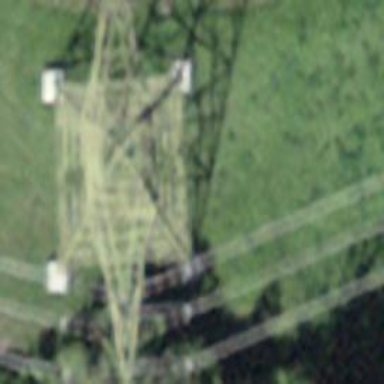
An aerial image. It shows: Power tower.